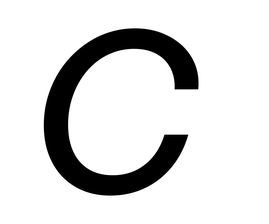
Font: InstrumentSans-Italic_Medium_Italic